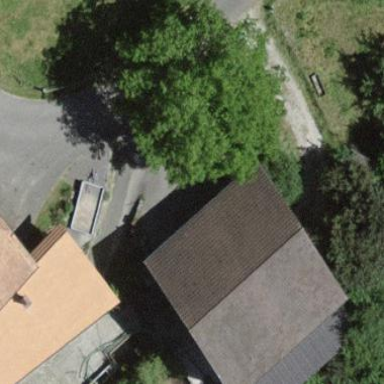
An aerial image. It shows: Rural barn.